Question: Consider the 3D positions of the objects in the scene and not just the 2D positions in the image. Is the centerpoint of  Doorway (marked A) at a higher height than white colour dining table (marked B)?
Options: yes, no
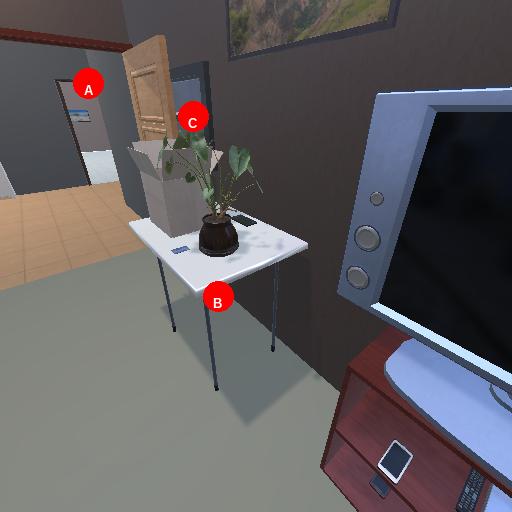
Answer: yes